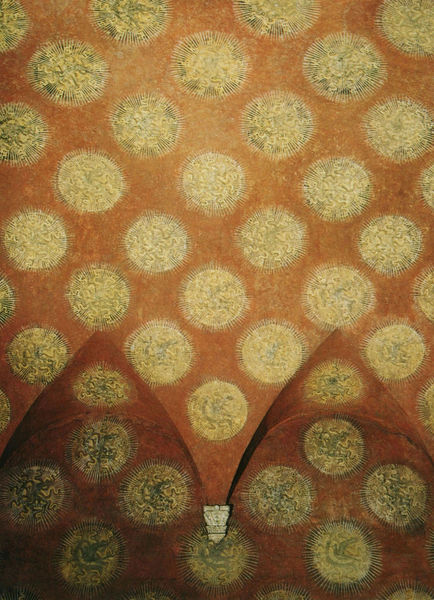
Titel: Sala delle Colombine, Teil des Gewölbes
Künstler: Benedetto Ferrini
Standort: Mailand
Institution: Castello Sforzesco
Schlagwörter: dunkel, flügel, schatten, gelb, grün, braun, hell, licht, marmor, orange, raum, gebäude, rot, tiere, muster, ornament, wand, architektur, stein, innenraum, kirche, sonne, figur, gold, decke, gotik, kreis, rund, bogen, abstrakt, fläche, mauer, rundbogen, vorsprung, tapete, detail, symmetrie, büste, ornamente, wandmalerei, foto, bögen, punkte, mond, gewölbe, medaillon, kloster, strahlen, form, sterne, kreise, zwickel, kapitell, photo, schlussstein, kreuzgrat, spitzbogen, konsole, fresko, bemalung, golf, anordnung, symbole, relieff, sonnen, tonne, qualle, kekse, schlusstein, deckengewölbe, stichkappe, reissverschluss, bemalung fresken, gew, fresken decke bögen orange